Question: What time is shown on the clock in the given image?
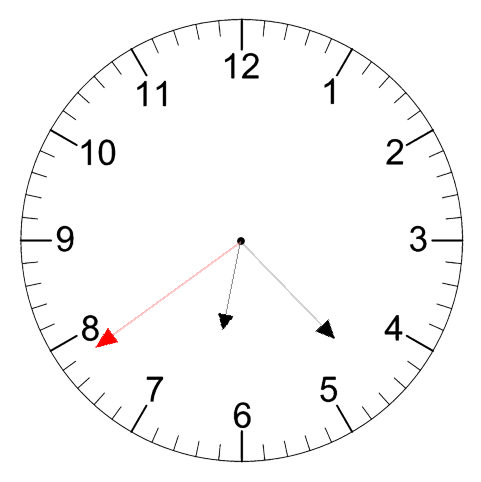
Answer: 06:22:39